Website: bh-photo
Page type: account-selection
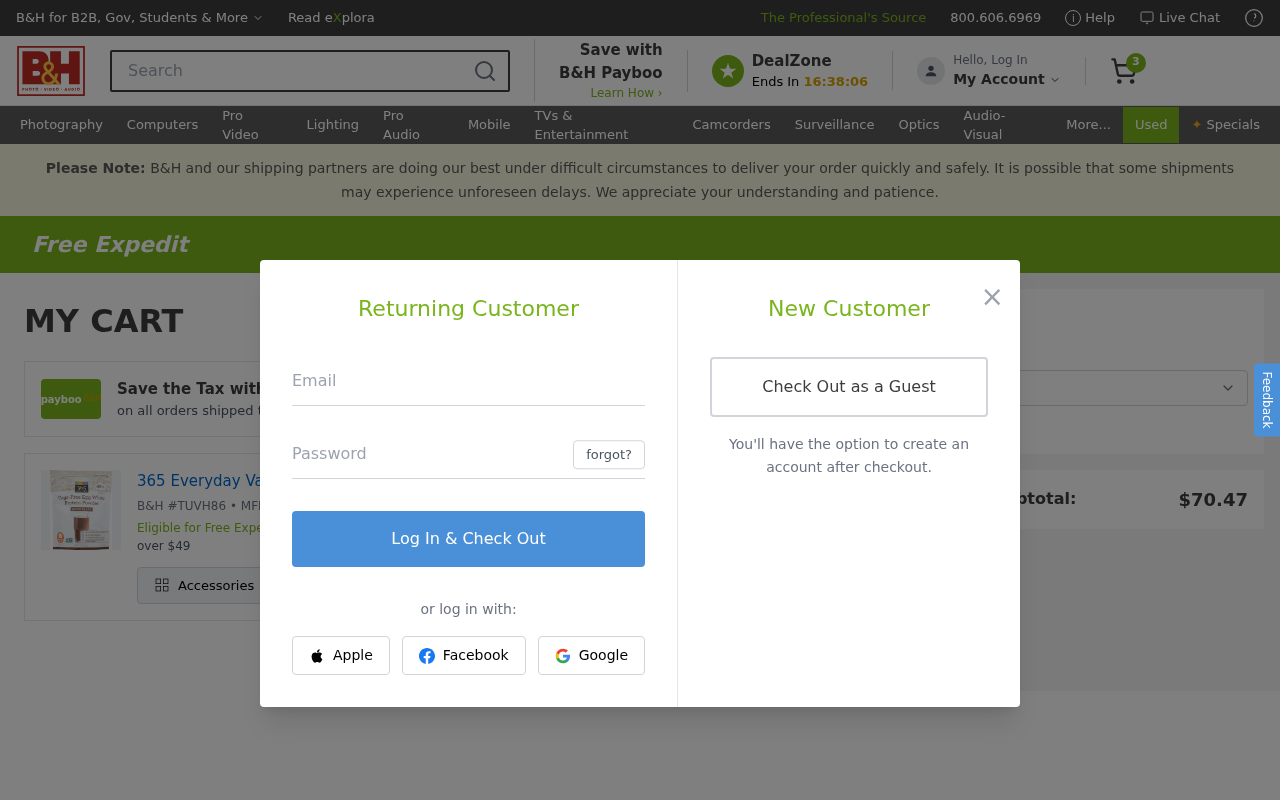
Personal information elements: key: PII_EMAIL
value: scott.allen@yahoo.com
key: PII_POSTCODE
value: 04723
Product elements: key: PRODUCT1_NAME
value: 365 Everyday Value, Cage-Free Egg White Protein Powder, Chocolate, 12 oz
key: PRODUCT1_QUANTITY
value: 3
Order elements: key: ORDER_NUM_ITEMS
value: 3
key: ORDER_SUBTOTAL
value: $70.47
Search elements: key: HEADER_SEARCH
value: Search
Other elements: key: BH_ITEM_NUMBER
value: TUVH86
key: MFR_NUMBER
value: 34062H